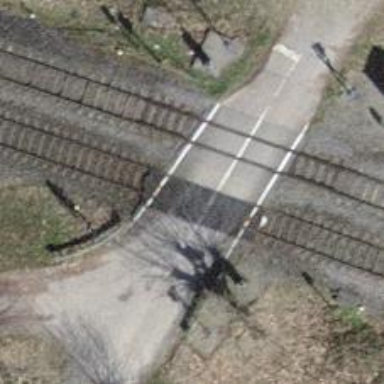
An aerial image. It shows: Railway level crossing.